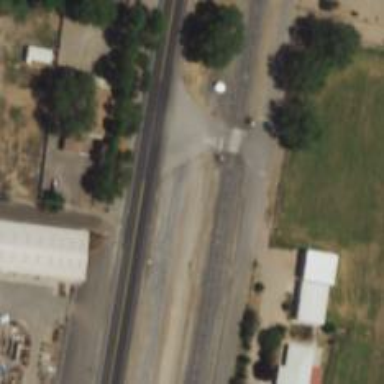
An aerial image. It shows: Solid stop line on the road marking.